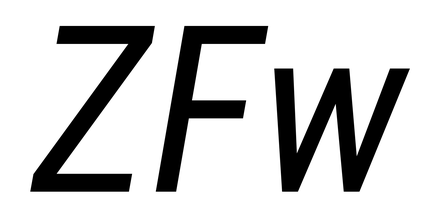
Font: Roboto-Italic_Condensed_Italic